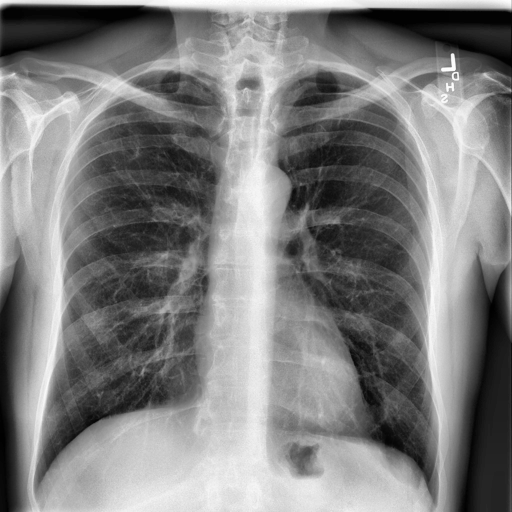
Finding: NORMAL